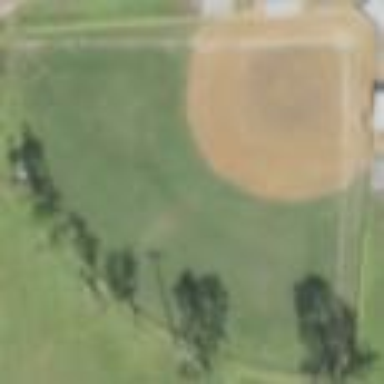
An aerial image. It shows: Baseball pitch for leisure land activities.